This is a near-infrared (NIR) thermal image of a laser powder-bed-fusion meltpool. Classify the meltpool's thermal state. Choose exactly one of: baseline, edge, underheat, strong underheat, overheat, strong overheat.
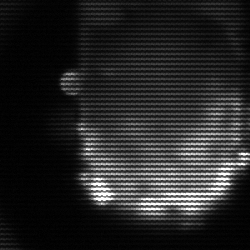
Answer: baseline